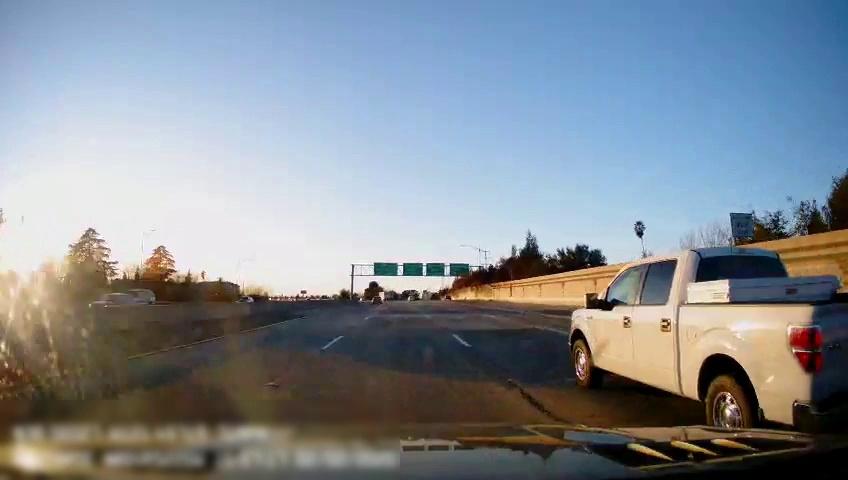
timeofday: Day
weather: Sunny
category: Drivable Space
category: Vehicles | Truck
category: Vehicles | Car
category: Vehicles | SUV
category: Vehicles | Car
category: Vehicles | Car
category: Vehicles | Truck
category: Lanes | Alternate Lane
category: Lanes | Current Lane
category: Lanes | Current Lane
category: Lanes | Alternate Lane
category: Traffic | Signs
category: Traffic | Signs
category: Traffic | Signs
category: Traffic | Lights
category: Traffic | Signs